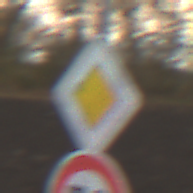
Verkehrszeichen: Vorfahrtsstrasse
Zusatzzeichen unten: Geschwindigkeit50
Umgebung: Outdoor, Nature
Tageszeit: MorningAfternoon
Wetter: Overcast
Licht: Natural
Jahreszeit: NotSpecified
Kontrast: LowContrast